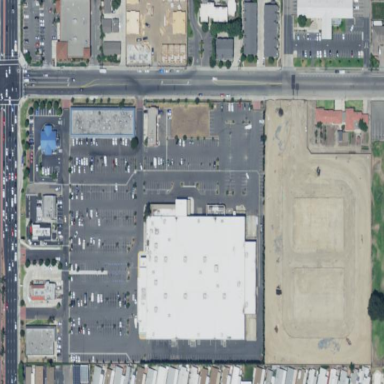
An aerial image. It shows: Retail area.